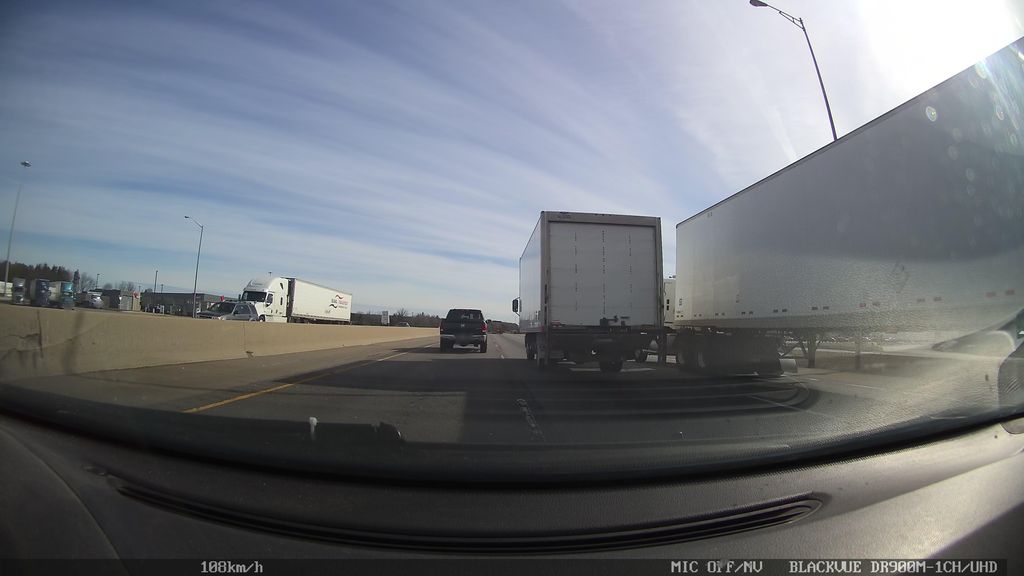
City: kitchener-waterloo